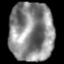
Tissue: lung
Cell type: T cells
Senescence score: 0.2301
Nuclear area (px): 2588
Mean DAPI intensity: 138.052